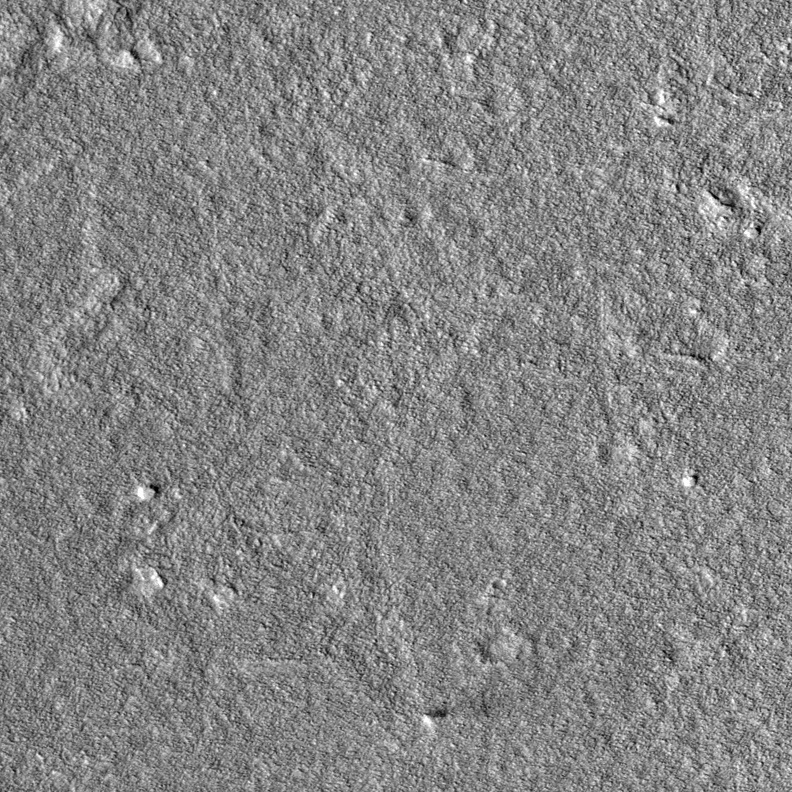
Label: dustdevil